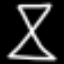
Label: hourglass